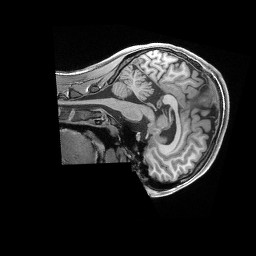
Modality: T1w
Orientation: sagittal
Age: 21
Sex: female
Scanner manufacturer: siemens
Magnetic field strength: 3 T
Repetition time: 2.4 s
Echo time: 0.00228 s